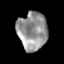
Tissue: skin
Cell type: Epithelial cells
Senescence score: 0.2771
Nuclear area (px): 1098
Mean DAPI intensity: 148.954